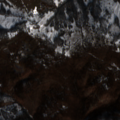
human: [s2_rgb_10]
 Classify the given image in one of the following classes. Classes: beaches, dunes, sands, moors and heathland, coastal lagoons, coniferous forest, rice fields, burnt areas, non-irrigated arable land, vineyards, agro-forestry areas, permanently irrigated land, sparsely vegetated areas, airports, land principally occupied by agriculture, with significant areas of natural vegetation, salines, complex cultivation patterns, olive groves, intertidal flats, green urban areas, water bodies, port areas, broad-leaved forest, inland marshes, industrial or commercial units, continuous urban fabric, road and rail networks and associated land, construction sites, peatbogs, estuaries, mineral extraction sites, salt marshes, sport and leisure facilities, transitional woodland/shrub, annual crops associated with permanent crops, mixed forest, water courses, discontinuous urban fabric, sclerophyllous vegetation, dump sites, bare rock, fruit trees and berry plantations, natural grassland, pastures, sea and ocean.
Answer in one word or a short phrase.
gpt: broad-leaved forest, natural grassland, transitional woodland/shrub